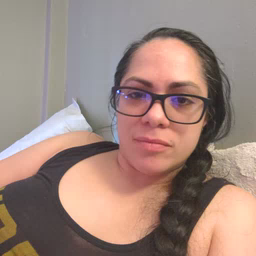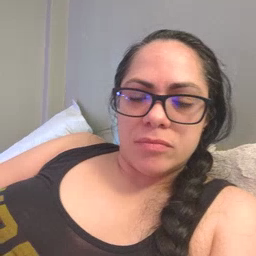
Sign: radio